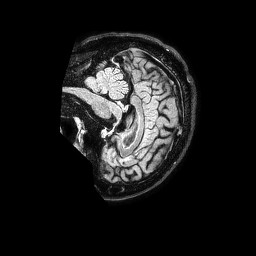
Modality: FLAIR
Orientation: sagittal
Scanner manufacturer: philips
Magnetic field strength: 1.5 T
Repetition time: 4.8 s
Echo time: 0.3 s